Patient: sex F, age 65
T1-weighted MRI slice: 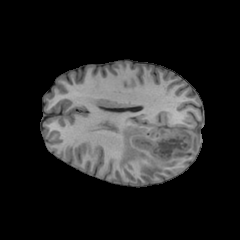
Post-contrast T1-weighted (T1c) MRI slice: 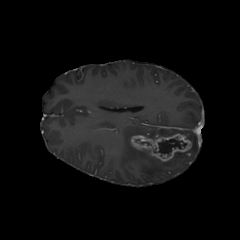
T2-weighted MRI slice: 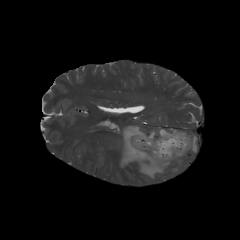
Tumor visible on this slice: yes
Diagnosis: Glioblastoma, IDH-wildtype
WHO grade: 4